Question: I got a lot of raw data from a sensor network and different shapes represent different events.
I think Google Bigquery is the good way to handle the vast data coming from the sensors. But I don't know how to find the matching shape.
Here is an example: the red squared as the shape template. I like to use this template to find all similar shapes in the given dataset. Bigquery's corr() should be the solution but it needs fixed comparing windows.
Oracle's SQL pattern matching (<URL> is more close to what I want but I still like to stay with the Bigquery for the integration with GAE and other Googler service.
Does anyone knows how to handle this situation? Thanks a lot.
=============
Raw data from the sensors:
(<URL>
sample rate: 1Hz;
compressed: to save the storage, the sensor only saves the data different from last saved data.
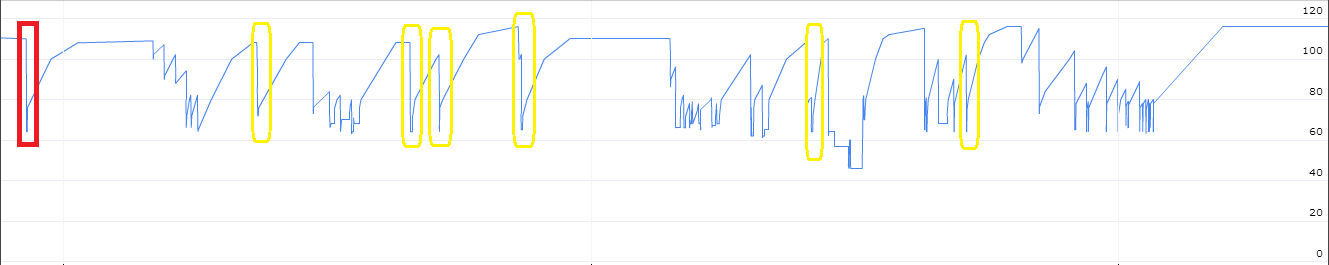
Answer: Ready for some magic? It's not the most clear query I've written, but it seems to be working.
So I'm looking for this shape:

And I'll build the equivalent with a query:
'''
SELECT r, x
FROM (SELECT 1 r, 90 x),
(SELECT 2 r, 90 x),
(SELECT 3 r, 0 x),
(SELECT 4 r, 10 x),
(SELECT 5 r, 20 x);
'''
Now, with a single query I'll move that shape over the full dataset, measuring correlation. The query will sort all results and will tell me where in time we have the 5 consecutive points that most resemble that shape:
'''
SELECT CORR(a.x, b.Pressure) corr, d5, COUNT(*) c
FROM (
SELECT INTEGER(r) r, x FROM
(SELECT 1 r, 90 x), (SELECT 2 r, 90 x), (SELECT 3 r, 0 x), (SELECT 4 r, 10 x), (SELECT 5 r, 20 x)
) a
JOIN EACH (
SELECT a.DateTime d0, b.d5 d5, a.Pressure pressure,
RANK() OVER(PARTITION BY d5 ORDER BY d0) r
FROM [seventh-helix-483:waterpressure.pressue_1391719236611] a
CROSS JOIN (
SELECT DateTime, LEAD(DateTime, 4) OVER(ORDER BY DateTime) d5
FROM [seventh-helix-483:waterpressure.pressue_1391719236611]) b
WHERE a.DateTime BETWEEN b.DateTime AND b.d5) b
ON a.r=b.r
GROUP BY d5
HAVING c=5
ORDER BY corr DESC
LIMIT 5
'''
And the results are in:
'''
corr d5 c
0.9998464758523021 1/27/2014 21:04:07 5
0.9980241522460084 1/28/2014 20:25:20 5
0.9978582480606312 1/27/2014 19:27:36 5
0.9972145139280599 1/29/2014 23:00:07 5
0.9961191863441274 1/30/2014 12:11:08 5
'''
(using data from <URL>